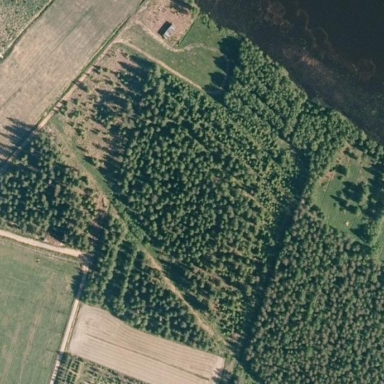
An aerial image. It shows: Forest area.